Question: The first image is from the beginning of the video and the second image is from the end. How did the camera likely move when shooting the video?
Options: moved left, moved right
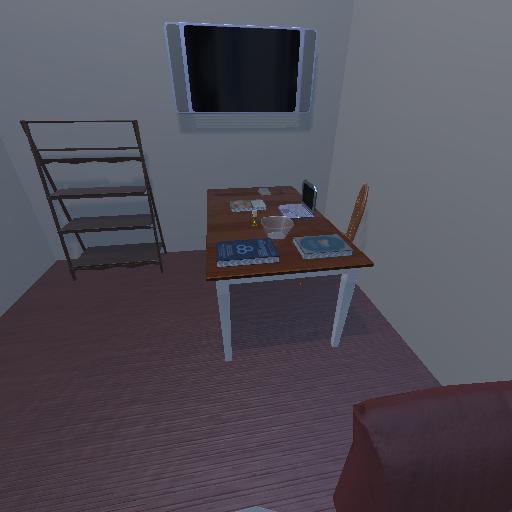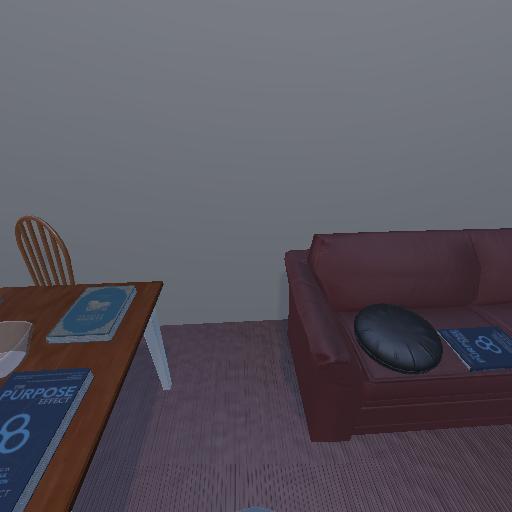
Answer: moved left